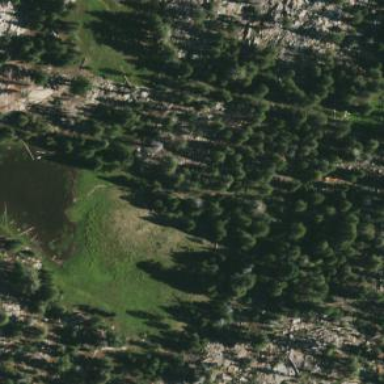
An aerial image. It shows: Wet meadow with woodland vegetation.